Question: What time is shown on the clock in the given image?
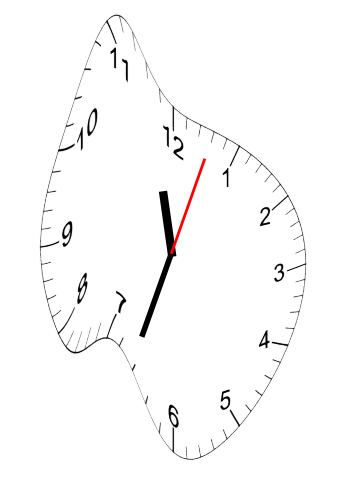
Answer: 11:33:03